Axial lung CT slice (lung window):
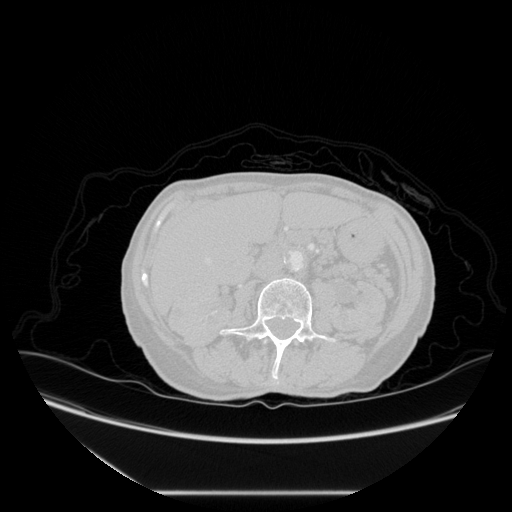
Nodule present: no